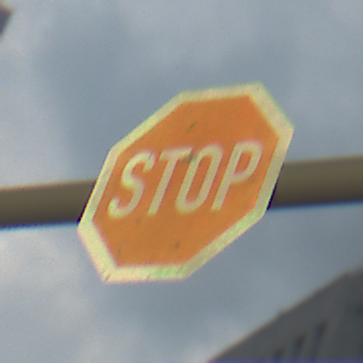
Verkehrszeichen: Stop
Umgebung: Outdoor, Urban
Tageszeit: MorningAfternoon
Wetter: PartlyCloudy
Licht: Natural
Jahreszeit: NotSpecified
Kontrast: LowContrast